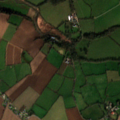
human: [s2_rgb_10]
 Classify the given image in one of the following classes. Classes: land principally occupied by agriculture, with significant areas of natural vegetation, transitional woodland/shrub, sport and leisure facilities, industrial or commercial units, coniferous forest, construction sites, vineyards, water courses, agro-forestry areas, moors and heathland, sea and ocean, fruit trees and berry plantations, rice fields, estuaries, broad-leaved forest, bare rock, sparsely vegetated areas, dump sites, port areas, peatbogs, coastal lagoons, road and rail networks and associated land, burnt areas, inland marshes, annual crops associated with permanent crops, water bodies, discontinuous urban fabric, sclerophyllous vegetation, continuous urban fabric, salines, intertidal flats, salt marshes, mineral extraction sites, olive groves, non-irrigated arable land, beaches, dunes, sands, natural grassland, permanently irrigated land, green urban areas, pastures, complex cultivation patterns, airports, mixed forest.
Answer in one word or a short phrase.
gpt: non-irrigated arable land, pastures